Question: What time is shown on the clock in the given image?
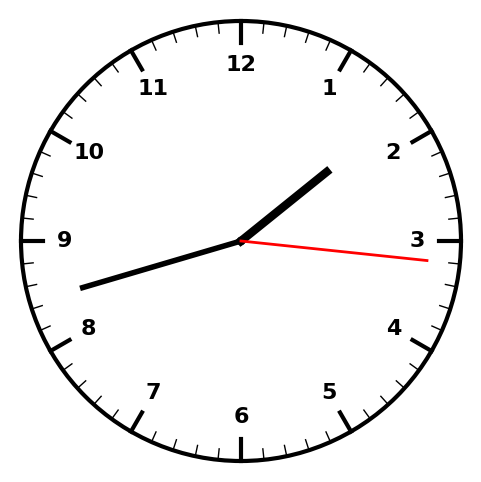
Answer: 01:42:16